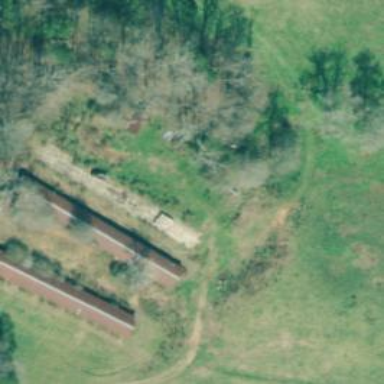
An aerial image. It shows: Poultry house.